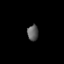
Tissue: prostate
Cell type: Epithelial cells
Senescence score: 0.7273
Nuclear area (px): 170
Mean DAPI intensity: 94